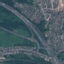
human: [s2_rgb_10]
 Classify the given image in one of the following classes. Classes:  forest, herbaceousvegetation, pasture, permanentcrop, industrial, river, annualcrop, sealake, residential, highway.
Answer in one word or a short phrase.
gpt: Highway